Field crop: maize
Growth stage: 2
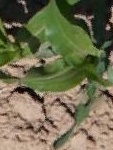
Species: maize